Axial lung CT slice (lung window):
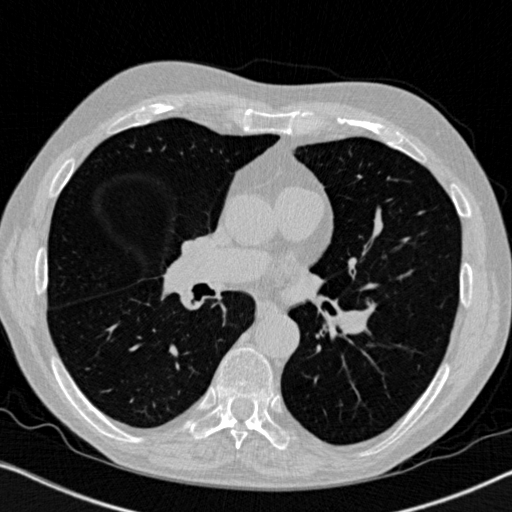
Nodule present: no